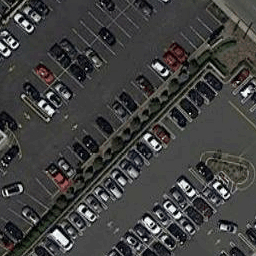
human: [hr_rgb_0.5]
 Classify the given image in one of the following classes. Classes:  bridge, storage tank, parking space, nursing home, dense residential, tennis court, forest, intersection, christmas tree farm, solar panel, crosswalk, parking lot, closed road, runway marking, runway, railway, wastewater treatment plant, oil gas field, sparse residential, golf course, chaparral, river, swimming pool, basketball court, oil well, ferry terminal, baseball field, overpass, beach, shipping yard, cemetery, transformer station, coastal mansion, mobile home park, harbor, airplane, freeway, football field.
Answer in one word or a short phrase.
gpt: parking lot